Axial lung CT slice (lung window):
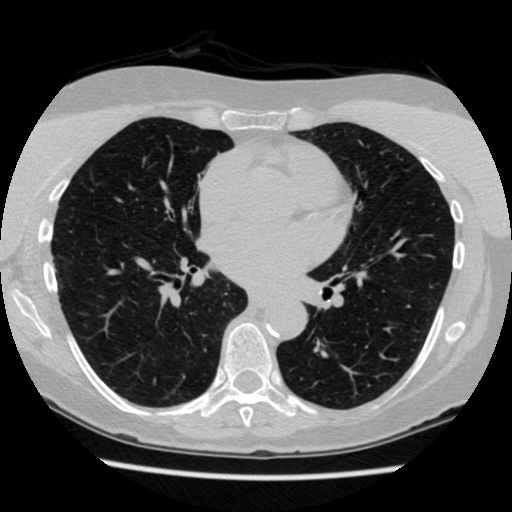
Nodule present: no